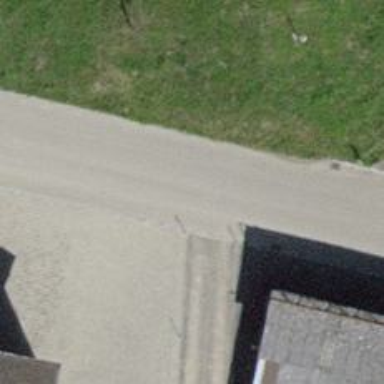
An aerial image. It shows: Unclassified road with paved surface.